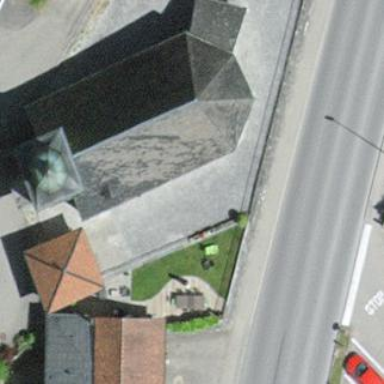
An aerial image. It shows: Church which is place of worship.